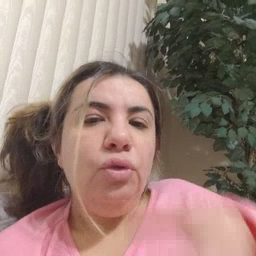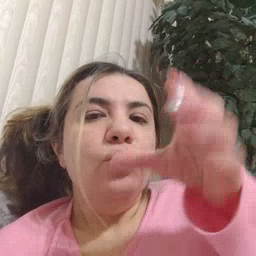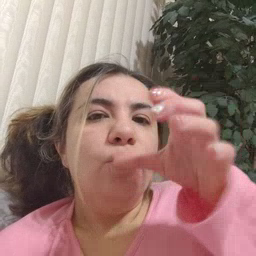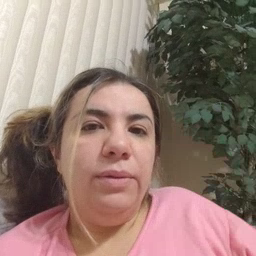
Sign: drink